Question: I imported the volley library as .jar file and I added it as a library
(right click >add as library ).
When I try to run the app I get the Error
'''
no main manifest attribute, in /Users/ervincosic/AndroidStudioProjects/AirportCab247/app/libs/library-1.0.19.jar
'''

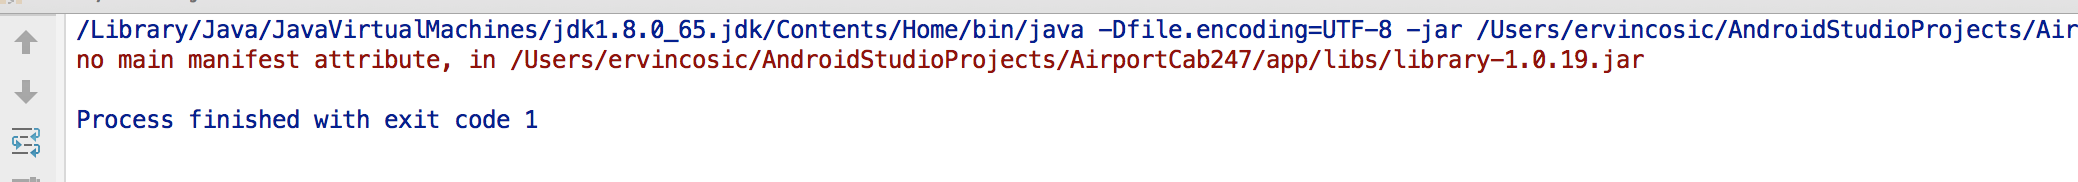
Answer: It doesn't seem to be connected with Volley. Clean project if that doesn't work try to remove it and compile again. To do that you can simply add dependency to your 'build.gradle' file. You should have something like:
'''
apply plugin: 'com.android.application'
android {
compileSdkVersion 23
buildToolsVersion ...
....
dependencies {
compile fileTree(include: ['*.jar'], dir: 'libs')
compile 'com.android.support:appcompat-v7:23.1.1'
...
compile 'com.mcxiaoke.volley:library:1.+'
}
'''
If you want to read about other methods of importing <URL>.